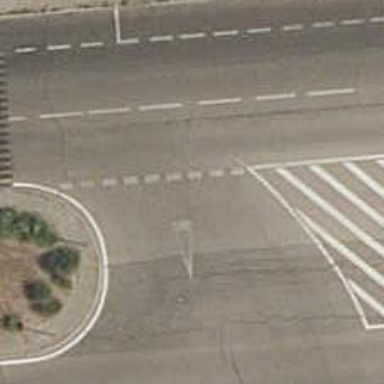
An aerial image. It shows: Road with "give way" sign.